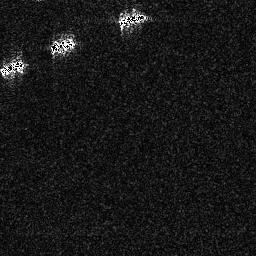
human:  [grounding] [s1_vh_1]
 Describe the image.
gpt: In the satellite image, there is  <ref>1 small ship </ref> <box>[[0, 21, 8, 30, 0]]</box> located at top left,  <ref>1 medium ship </ref> <box>[[19, 12, 29, 21, 0]]</box> located at top left,  <ref>1 medium ship </ref> <box>[[45, 3, 57, 10, 0]]</box> located at top.